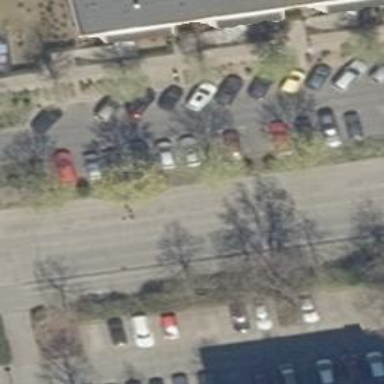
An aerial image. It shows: Avenue lined with broadleaved deciduous trees.